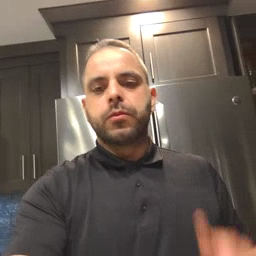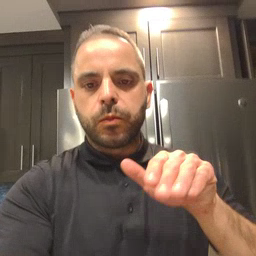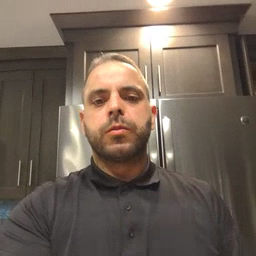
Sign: into